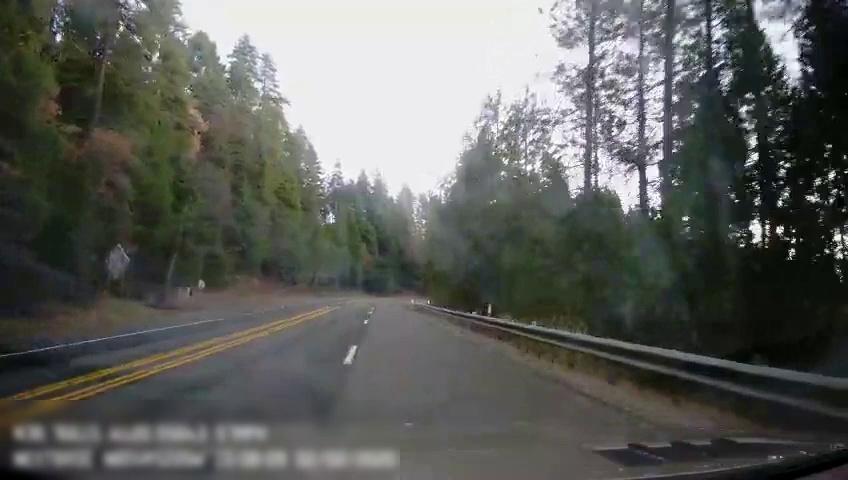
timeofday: Day
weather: Cloudy
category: Drivable Space
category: Lanes | Current Lane
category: Lanes | Opposite Lane
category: Lanes | Alternate Lane
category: Lanes | Opposite Lane